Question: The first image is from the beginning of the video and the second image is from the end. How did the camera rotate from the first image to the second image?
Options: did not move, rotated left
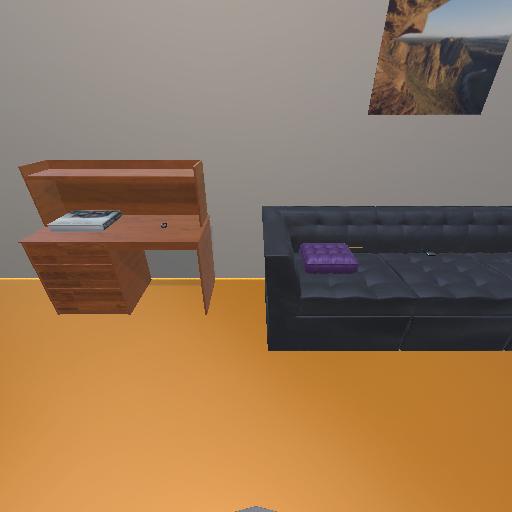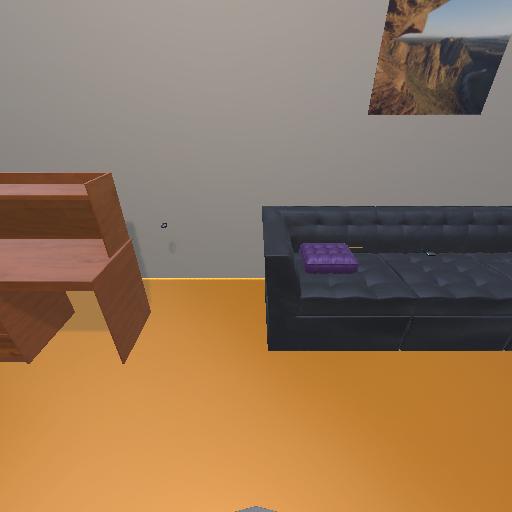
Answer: did not move